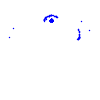
Particle: electron